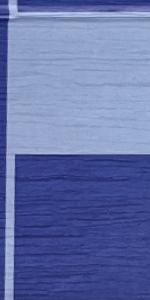
Label: Empty